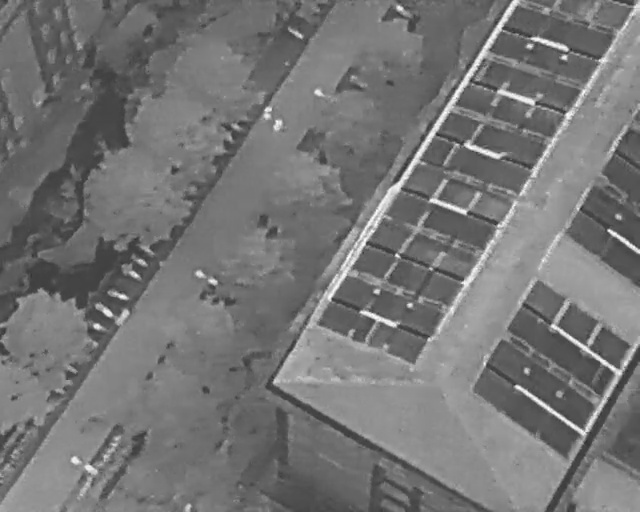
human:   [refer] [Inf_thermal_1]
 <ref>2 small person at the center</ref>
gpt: <box>[[30, 52, 32, 54, 2], [32, 53, 34, 56, 2]]</box>

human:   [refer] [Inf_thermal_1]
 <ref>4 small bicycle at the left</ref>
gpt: <box>[[17, 55, 18, 59, 13], [14, 59, 18, 61, 128], [14, 61, 15, 65, 22], [20, 50, 23, 51, 120]]</box>

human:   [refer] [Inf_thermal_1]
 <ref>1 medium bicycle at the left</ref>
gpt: <box>[[19, 50, 21, 55, 23]]</box>

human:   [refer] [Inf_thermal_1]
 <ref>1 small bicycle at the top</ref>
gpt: <box>[[45, 4, 46, 8, 28]]</box>